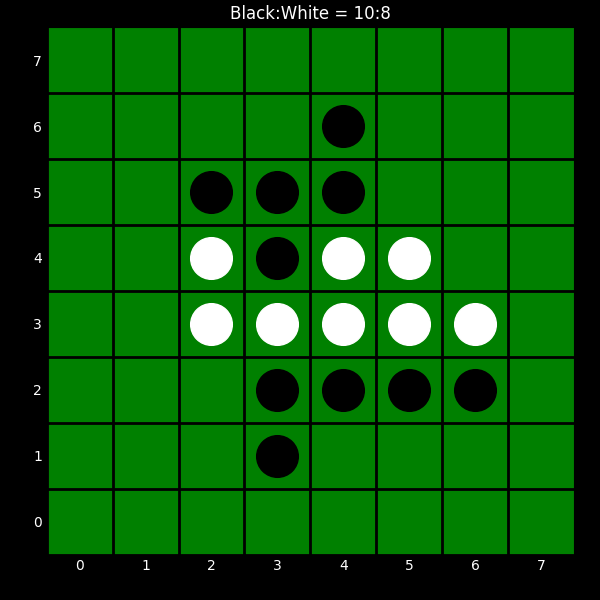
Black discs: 10
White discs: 8